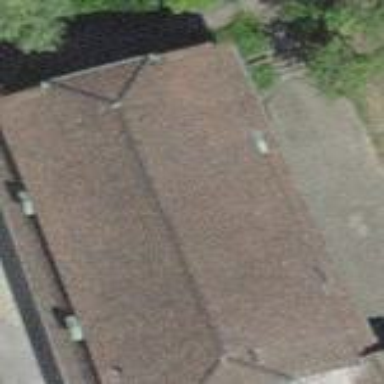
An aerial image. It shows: Building with tiled roof.